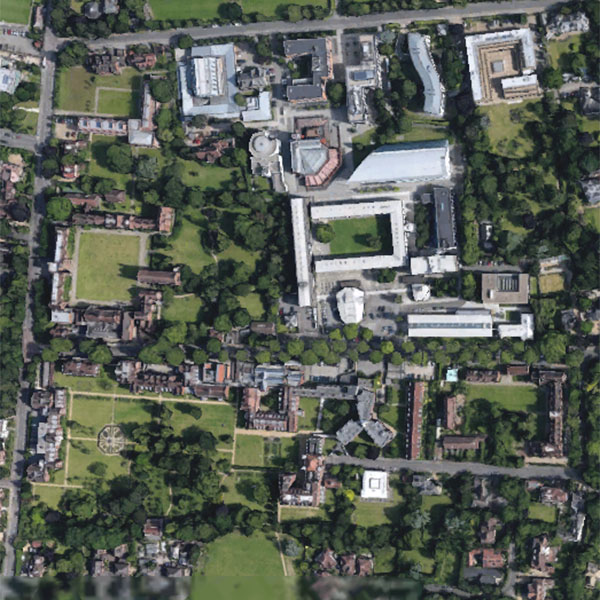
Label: School